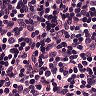
Metastatic tissue present: no